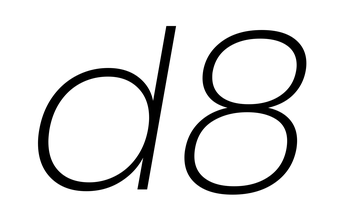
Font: Poppins-ExtraLightItalic